Question: '''
var a, b, c;
alert (typeof a);
a = 50;
alert (typeof a);
b = 30;
c = a+b;
console.log(c);
'''

I was doing small play with javascript code with google chrome inspect element. And found one issue, all time after declaring variable chrome returning message as undefined.
Can any one help me to understand why it's showing message as undefined?
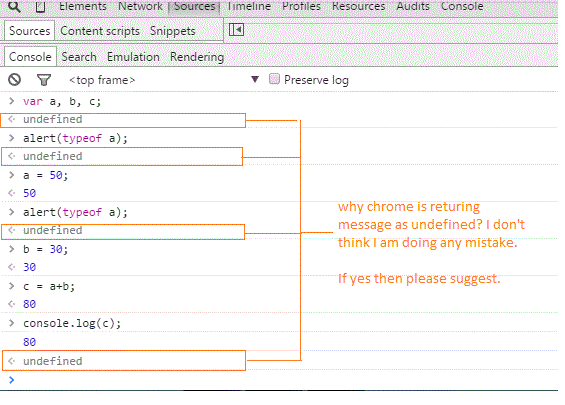
Answer: Google Chrome's console shows return value as 'undefined' for everything that doesn't return any value in addition to expressions that actually evaluate into 'undefined'. That means, that it will show 'undefined' for statements that simply cannot return anything because it's not allowed by language specification, like variable and function declarations.
So, no you're not doing anything wrong, it's just the way how console works.